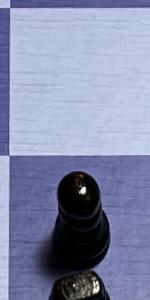
Label: Pawn_Black